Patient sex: M
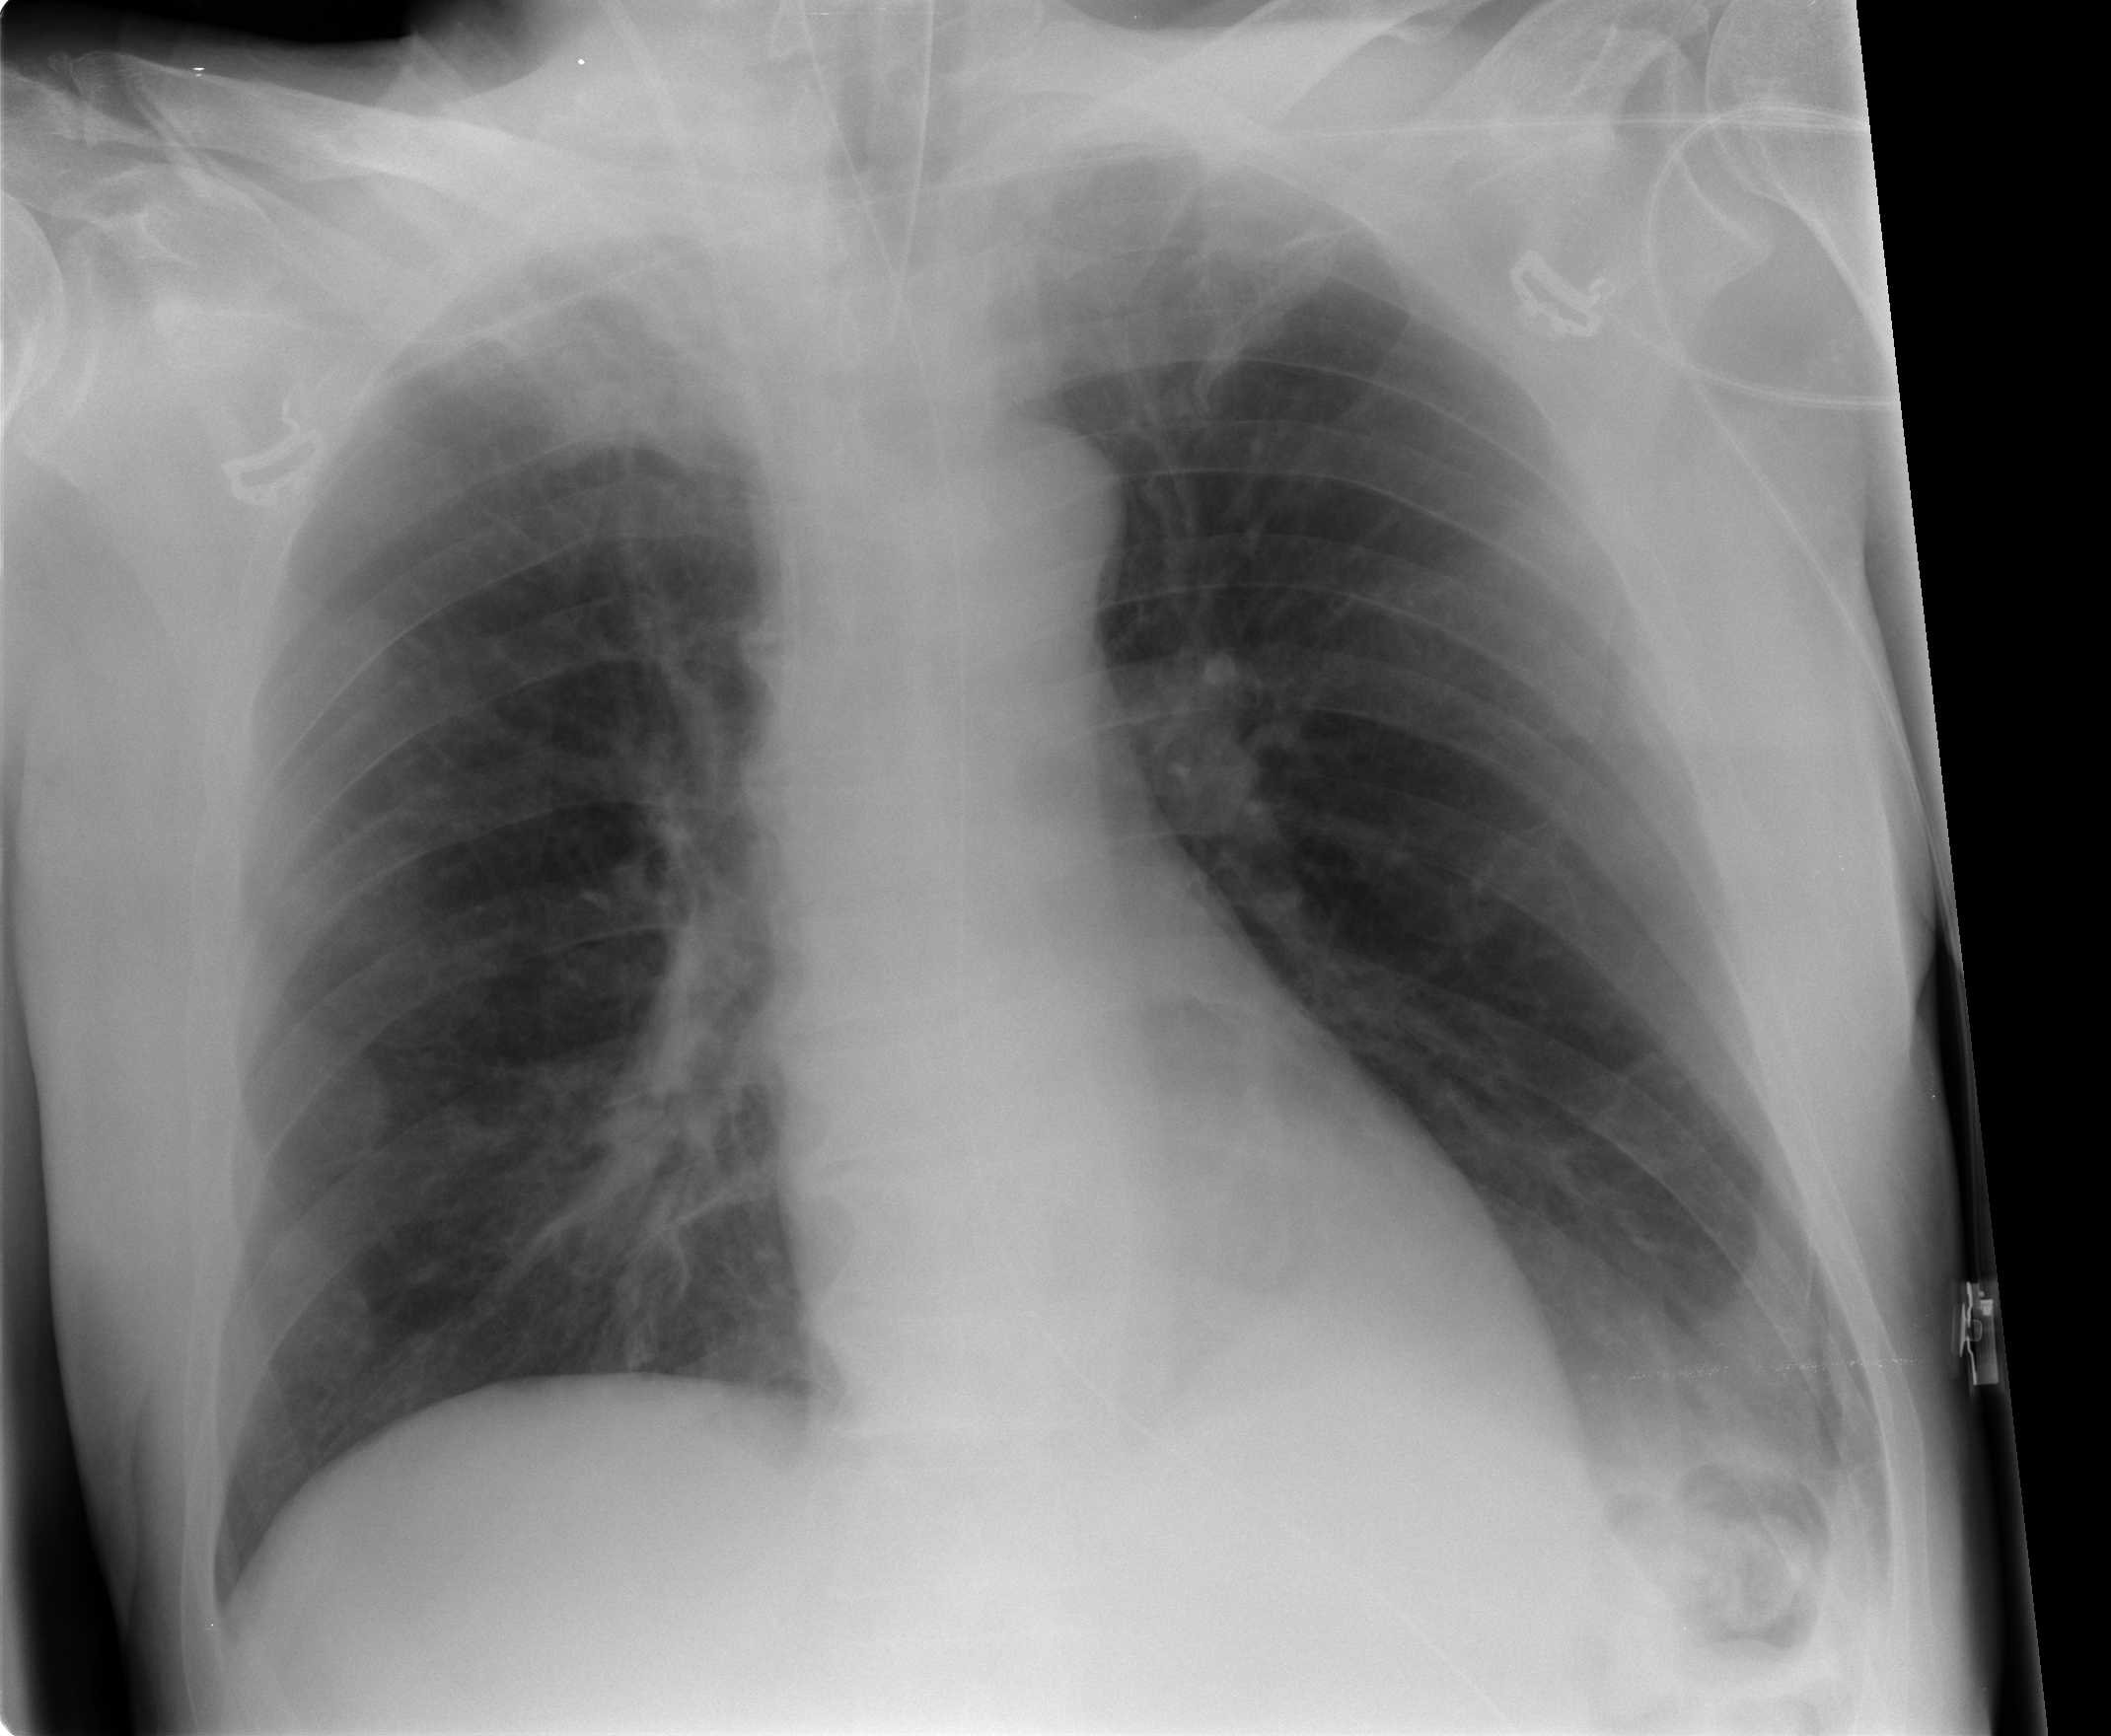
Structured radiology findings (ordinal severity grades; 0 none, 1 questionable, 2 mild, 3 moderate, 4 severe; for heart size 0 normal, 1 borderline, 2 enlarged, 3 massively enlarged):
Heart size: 0
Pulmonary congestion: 0
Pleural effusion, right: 0
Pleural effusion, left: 1
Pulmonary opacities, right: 0
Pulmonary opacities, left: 0
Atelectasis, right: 0
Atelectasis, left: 2